Question: I'm trying to calculate the (cross?) correlation between a template image (an image which is part of a bigger image), to the image which the template belongs to.
Suppose the template image is 3x2 and the large image is 20x20. What i did first is grayscaled both images. Then i got the mean of the gray values (again for both). After that i checked pixel by pixel if the current pixel is lower or higher than the mean. If it's lower then i colored the pixel black, if it's higher then the pixel will be white. So basically this leaves me with a binary image. Where 1==white and 0==black.
My template image binary value is: 101010
Then in the large image i start scanning each pixel to see if it matches the template. So i start at x=0, y=0 in the big image and i compare the first three pixel on the X axis from the first two rows on the Y axis with the ones of the template image. The binary value for that is: 111010
So the next step is to check the correlation, right? Now here's the tricky part for me because i'm not sure if i'm doing it right. But this is what i've come up with:
## 101010 (template image)
Sum = 3
Mean = 0.5
Standard Deviation = 4,2
## 111010 (big image, first section)
Sum = 4
Mean = 0,66
Standard Deviation = 2,82
Then i tried to calculate the correlation like so:

Which got me the following result:
r = -0,04
Since this number isn't close to 1 at all, this means there is no close correlation right?
Or maybe i have to compare it to n-2 = the critical value. So in this case, 6-2 = 4. Since it isn't close to 4 either this also means that there is no correlation, right?
And what does it mean when it's close to -1, does this mean that there is even less correlation?
And most important, are my calculation correct..? Or am i still missing something..??
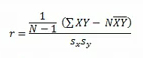
Answer: I've had another look at your question. I think you're confusing <URL>.
Basically, you use cross-correlation when you have two images of the same size, and you want to tell how similar you are. For example, you could use it on two subsequent frames in a video. Cross-correlation yields a single number.
You'd use convolution when you have a template image of a small size and you want to find its location in an image of a larger size (for this reason, it's also commonly known as <URL> in the convolution result, and use that as the detected locations of the template.
Given the way you've worded your question, it sounds like convolution is indeed what you are after. In your cases, the images are of different sizes, so you can't really calculate cross-correlation meaningfully.
Finally, after you've figured out how it all works, you should comfort yourself in the thought that most image processing libraries handle include this functionality. Everyone who's done any decent image processing has implemented convolution at least once just for the fun of it, though :)